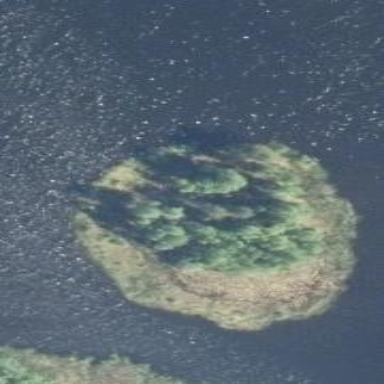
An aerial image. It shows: Island covered with dense forest.